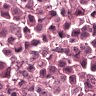
Metastatic tissue present: yes